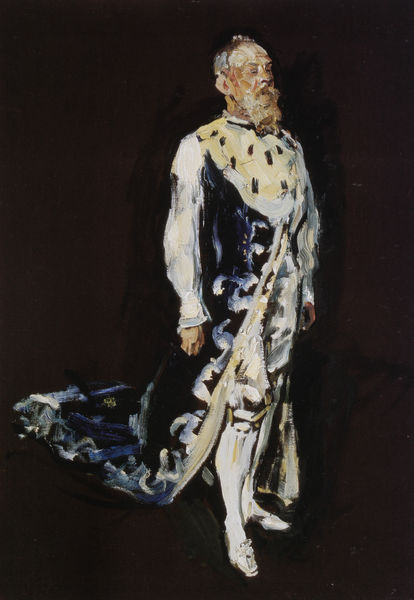
Titel: Prinzregent Luitpold im Hermelinmantel
Künstler: Max Slevogt
Standort: München
Institution: Bayerische Staatsgemäldesammlungen
Schlagwörter: blau, dunkel, gemälde, kopf, körper, mann, schatten, umhang, weiß, gelb, braun, dunkelbraun, haar, hintergrund, mund, nase, ohr, schwarz, skizze, stirn, malerei, muster, alt, bart, hemd, hose, arm, arme, augen, gesicht, hermelin, kragen, pelz, silber, stehen, vollbart, ärmel, bildnis, herr, hände, portrait, porträt, öl, figur, gewand, haare, mantel, pose, reich, stehend, ohren, renaissance, vornehm, schleppe, haltung, schuhe, romantik, erhaben, kaiser, könig, dunkelblau, steif, glatze, aufrecht, robe, deutsch, strumpf, edel, schnalle, strümpfe, stolz, maske, bayern, geld, stiefel, herrscher, hodler, fürst, halbglatze, rolle, mittelalter, strumpfhose, schreiten, graziös, kniestrümpfe, königlich, alleine, lackschuhe, erwachsen, unfertig, schauspieler, hermelinmantel, hoheit, muser, posierend, prinzregent, opal, preußen, royal, schnallen, umhand, neuzeit, had, weißes haar, feierlich, gwand, totale, pekz, menn, hise, luitpold, königsblau, ludwig iii, eidgenosse, alkt, royalblau, nerv, gesicht+, weiße schuhe, domestik